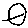
Label: circle